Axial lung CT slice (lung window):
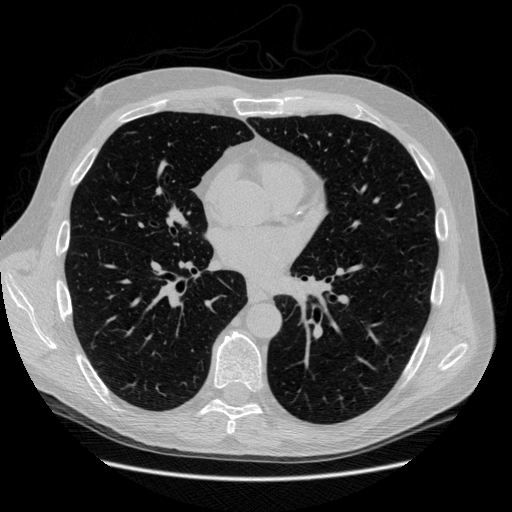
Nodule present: no